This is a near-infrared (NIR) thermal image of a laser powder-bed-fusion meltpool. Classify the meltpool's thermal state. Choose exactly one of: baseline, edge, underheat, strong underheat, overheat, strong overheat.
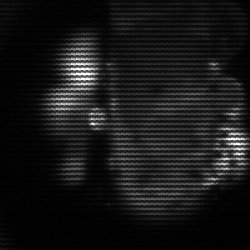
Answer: strong underheat